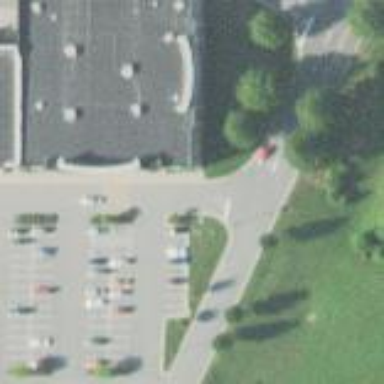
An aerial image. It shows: Retail building.